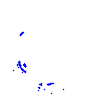
Particle: pion